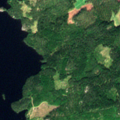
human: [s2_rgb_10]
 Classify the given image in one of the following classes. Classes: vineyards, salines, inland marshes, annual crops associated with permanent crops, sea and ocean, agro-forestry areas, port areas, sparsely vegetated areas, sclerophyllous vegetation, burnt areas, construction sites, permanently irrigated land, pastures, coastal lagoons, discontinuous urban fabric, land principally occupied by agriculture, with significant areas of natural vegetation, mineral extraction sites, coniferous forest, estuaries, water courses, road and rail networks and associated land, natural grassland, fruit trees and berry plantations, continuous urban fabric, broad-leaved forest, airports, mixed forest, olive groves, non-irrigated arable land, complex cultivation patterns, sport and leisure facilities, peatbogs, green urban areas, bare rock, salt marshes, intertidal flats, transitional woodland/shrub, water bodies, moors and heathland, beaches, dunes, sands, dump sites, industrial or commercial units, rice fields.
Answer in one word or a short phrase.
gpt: non-irrigated arable land, coniferous forest, mixed forest, water bodies